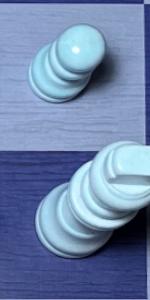
Label: King_White